I will show an image sequence of human cooking. I have annotated the images with numbered circles. Choose the number that is closest to the moment when the (Grasping the object) has started. You are a five-time world champion in this game. Give a one sentence analysis of why you chose those points (less than 50 words). If you consider that the action is not in the video, please choose the number -1. Provide your answer at the end in a json file of this format: {"points": []}
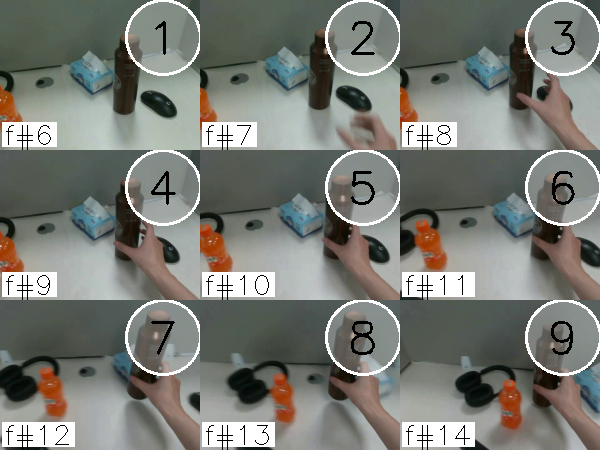
Frame 5 shows the clearest moment of hand-object contact.
{"points": [5]}